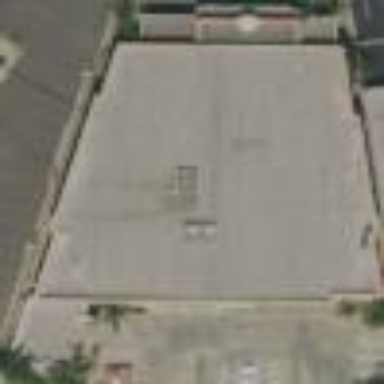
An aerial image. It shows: Retail building used as warehouse.